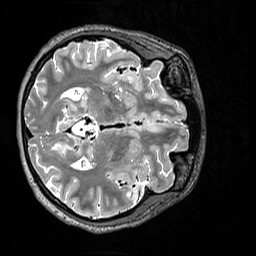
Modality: T2w
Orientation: axial
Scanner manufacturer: siemens
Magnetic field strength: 3 T
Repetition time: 3.2 s
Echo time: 0.565 s